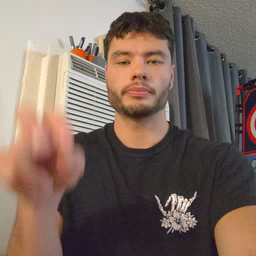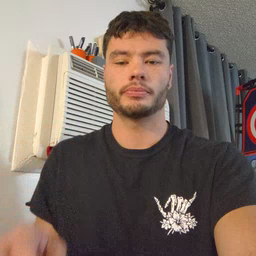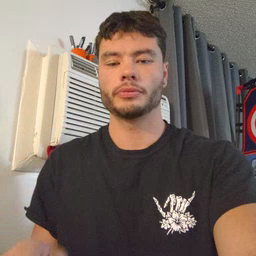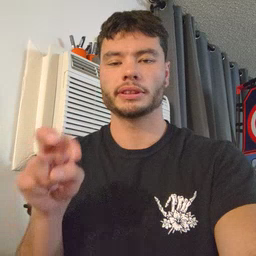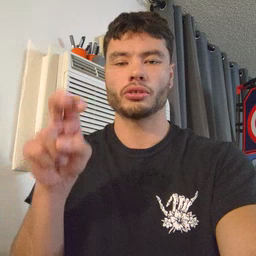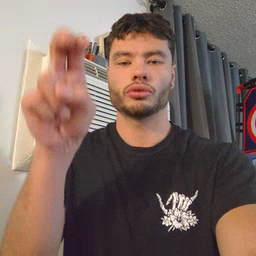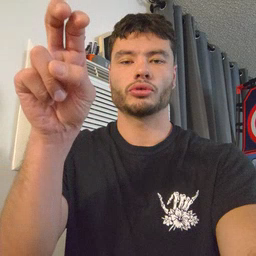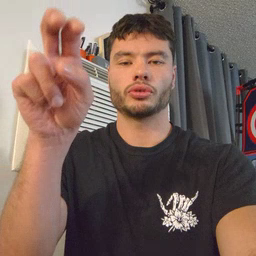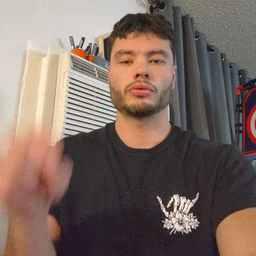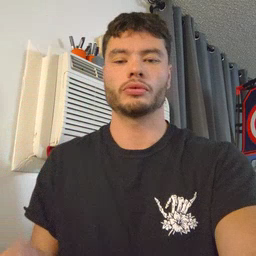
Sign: stairs